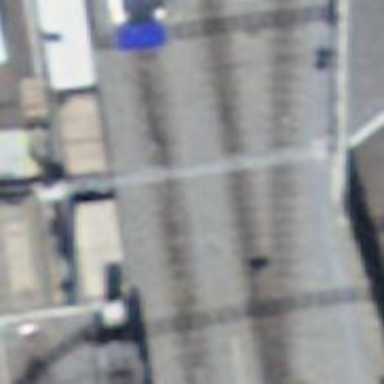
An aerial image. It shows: Narrow-gauge railway yard with one track. The yard is electrified with contact line.